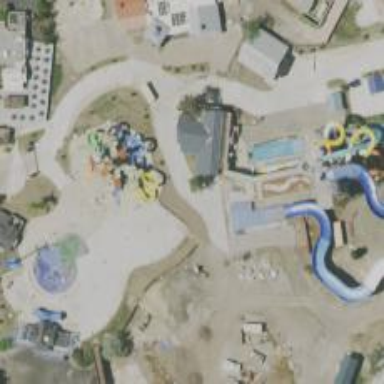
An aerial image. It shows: Water slide attraction.